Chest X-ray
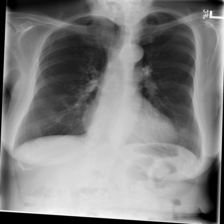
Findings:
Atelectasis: negative
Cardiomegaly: negative
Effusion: negative
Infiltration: negative
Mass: negative
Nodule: negative
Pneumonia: negative
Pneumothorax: negative
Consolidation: negative
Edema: negative
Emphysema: negative
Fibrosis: negative
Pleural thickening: negative
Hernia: negative